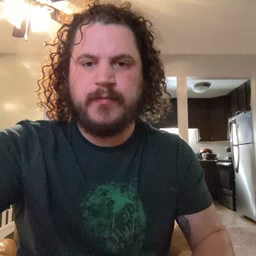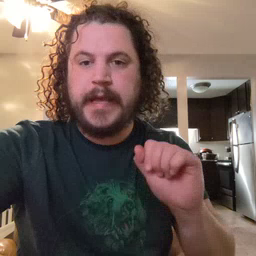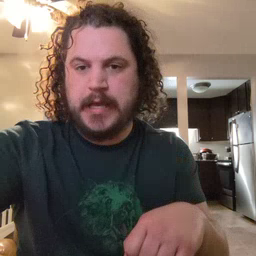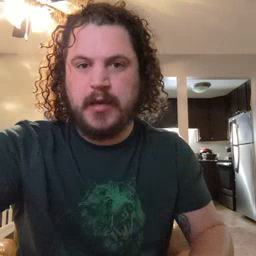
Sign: can